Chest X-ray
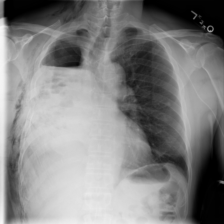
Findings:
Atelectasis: negative
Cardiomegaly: negative
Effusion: negative
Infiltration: negative
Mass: negative
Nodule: negative
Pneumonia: negative
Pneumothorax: negative
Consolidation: negative
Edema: negative
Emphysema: positive
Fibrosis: negative
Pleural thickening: negative
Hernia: negative